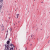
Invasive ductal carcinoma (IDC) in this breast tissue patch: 0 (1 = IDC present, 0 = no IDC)